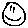
Label: smiley face